Question: All right so i have got an image inside a slider and it does not scale properly.
It is first small and then stretches.I want it to be stretched all the way through.How can this be achieved?
Have a look at the screenshots(ignore the red in second screenshot):

And the css:
'''
.slider-wrapper {
width: 310px;
height: 580px;
background: url("images/S4.png") center center ;
background-size: contain;
background-repeat: no-repeat;
}
.nivoSlider {
position:relative;
width:268px;
height:474px;
top:51px;
bottom:0px;
left:21px;
right:23px;
overflow: hidden;
}
.nivoSlider img {
position:absolute;
top:0px;
left:0px;
width:268px;
height:474px;
}
'''
And a link to the page:
<URL>
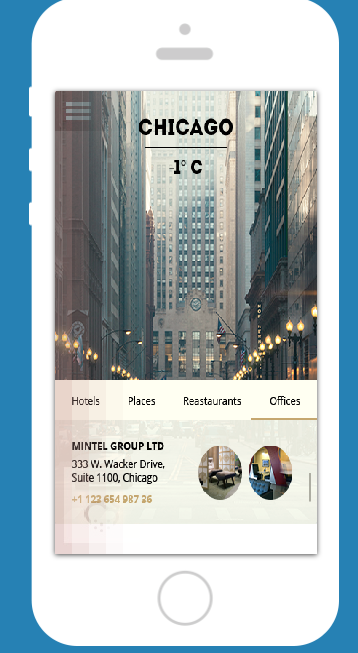
Answer: You can try this :-
'''
.nivoSlider3 img{height:100% !important;}
'''